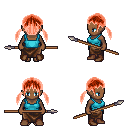
a pixel art fantasy rpg character, female body template, human, dark skin, teal pirate shirt, robe skirt, red twin-tailed hairstyle, brown shoes, spear, four views (front, back, left, right), 2x2 character sprite sheet, small pixel art, hard edges, no anti-aliasing